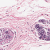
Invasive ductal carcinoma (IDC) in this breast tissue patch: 0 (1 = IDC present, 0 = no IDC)